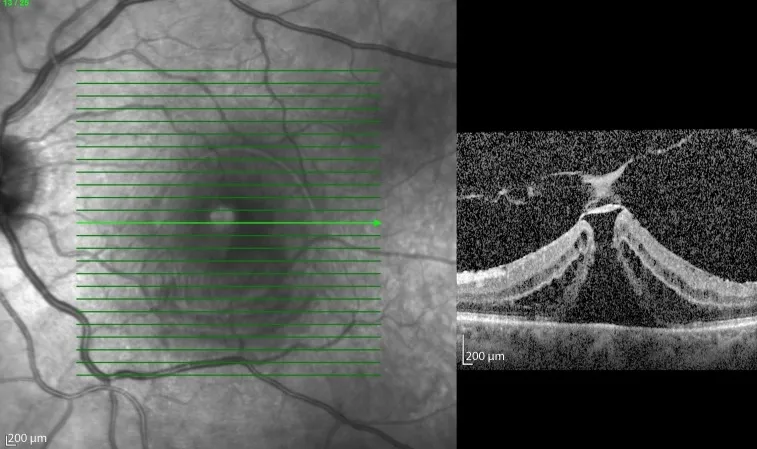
B; Three weeks after the injection, no release of VMT was seen and the retinal thickness increased by 236 microm.
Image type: ophthalmic_imaging (oct)